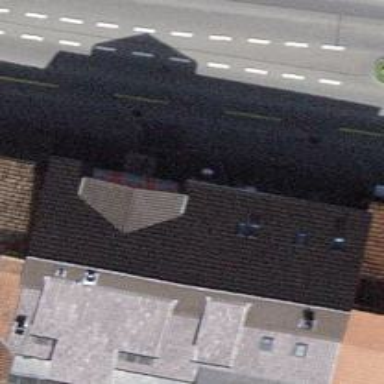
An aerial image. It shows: Restaurant.